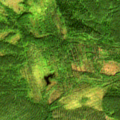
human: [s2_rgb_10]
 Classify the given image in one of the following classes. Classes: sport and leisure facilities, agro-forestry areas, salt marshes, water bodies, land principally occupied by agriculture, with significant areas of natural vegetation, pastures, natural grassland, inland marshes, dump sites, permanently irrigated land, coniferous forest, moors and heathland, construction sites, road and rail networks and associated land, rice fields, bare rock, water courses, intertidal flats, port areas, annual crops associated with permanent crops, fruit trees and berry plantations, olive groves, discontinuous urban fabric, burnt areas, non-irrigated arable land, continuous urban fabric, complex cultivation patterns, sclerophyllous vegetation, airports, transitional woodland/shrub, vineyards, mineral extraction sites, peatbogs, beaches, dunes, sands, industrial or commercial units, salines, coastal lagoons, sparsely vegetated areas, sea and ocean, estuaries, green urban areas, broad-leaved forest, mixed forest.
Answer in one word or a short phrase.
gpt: coniferous forest, transitional woodland/shrub